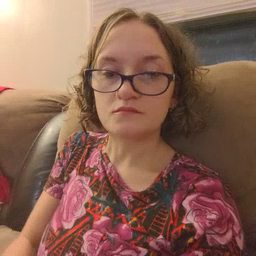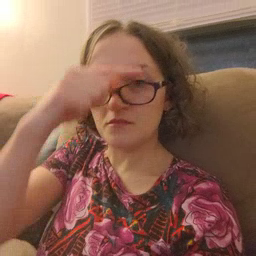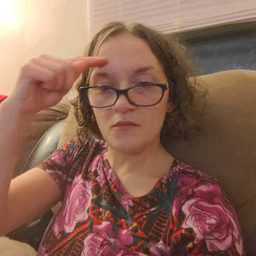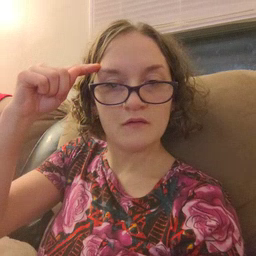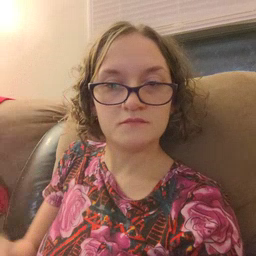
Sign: black